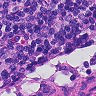
Metastatic tissue present: no